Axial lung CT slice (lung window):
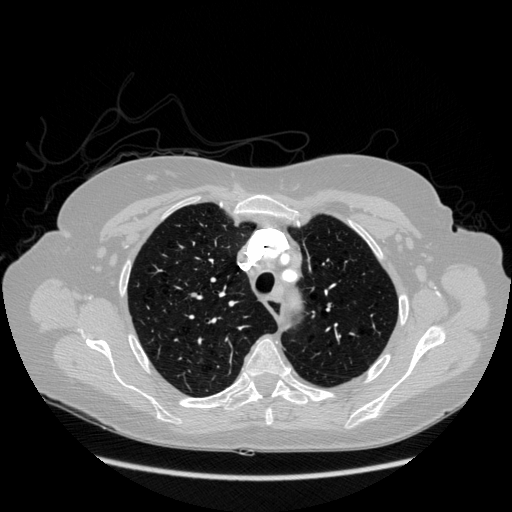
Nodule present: no